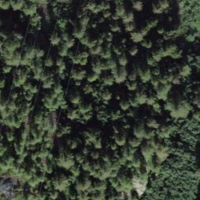
EUNIS habitat code: 44
Species observed at this site:
Empetrum nigrum